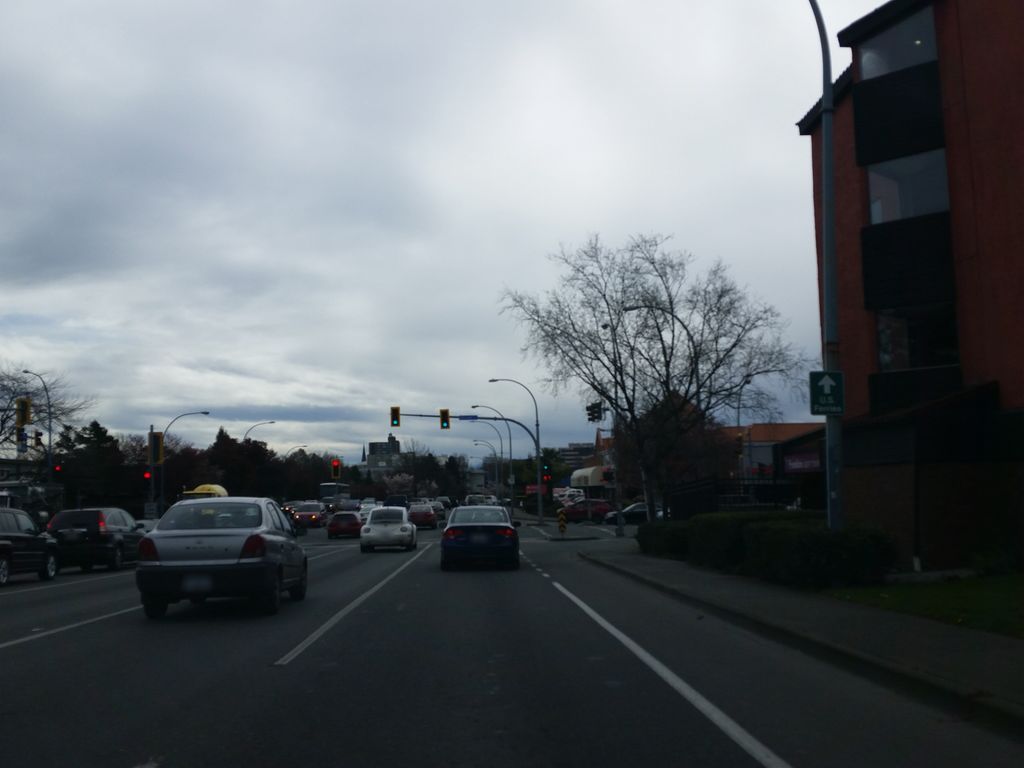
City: victoria